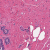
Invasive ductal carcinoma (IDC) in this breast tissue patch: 0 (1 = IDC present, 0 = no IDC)